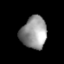
Tissue: lung
Cell type: Fibroblasts
Senescence score: 0.5613
Nuclear area (px): 817
Mean DAPI intensity: 149.021